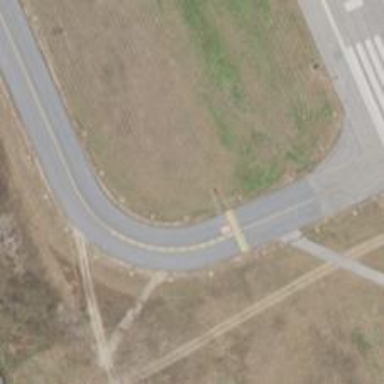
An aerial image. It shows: View of taxiway at the airport.